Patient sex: M
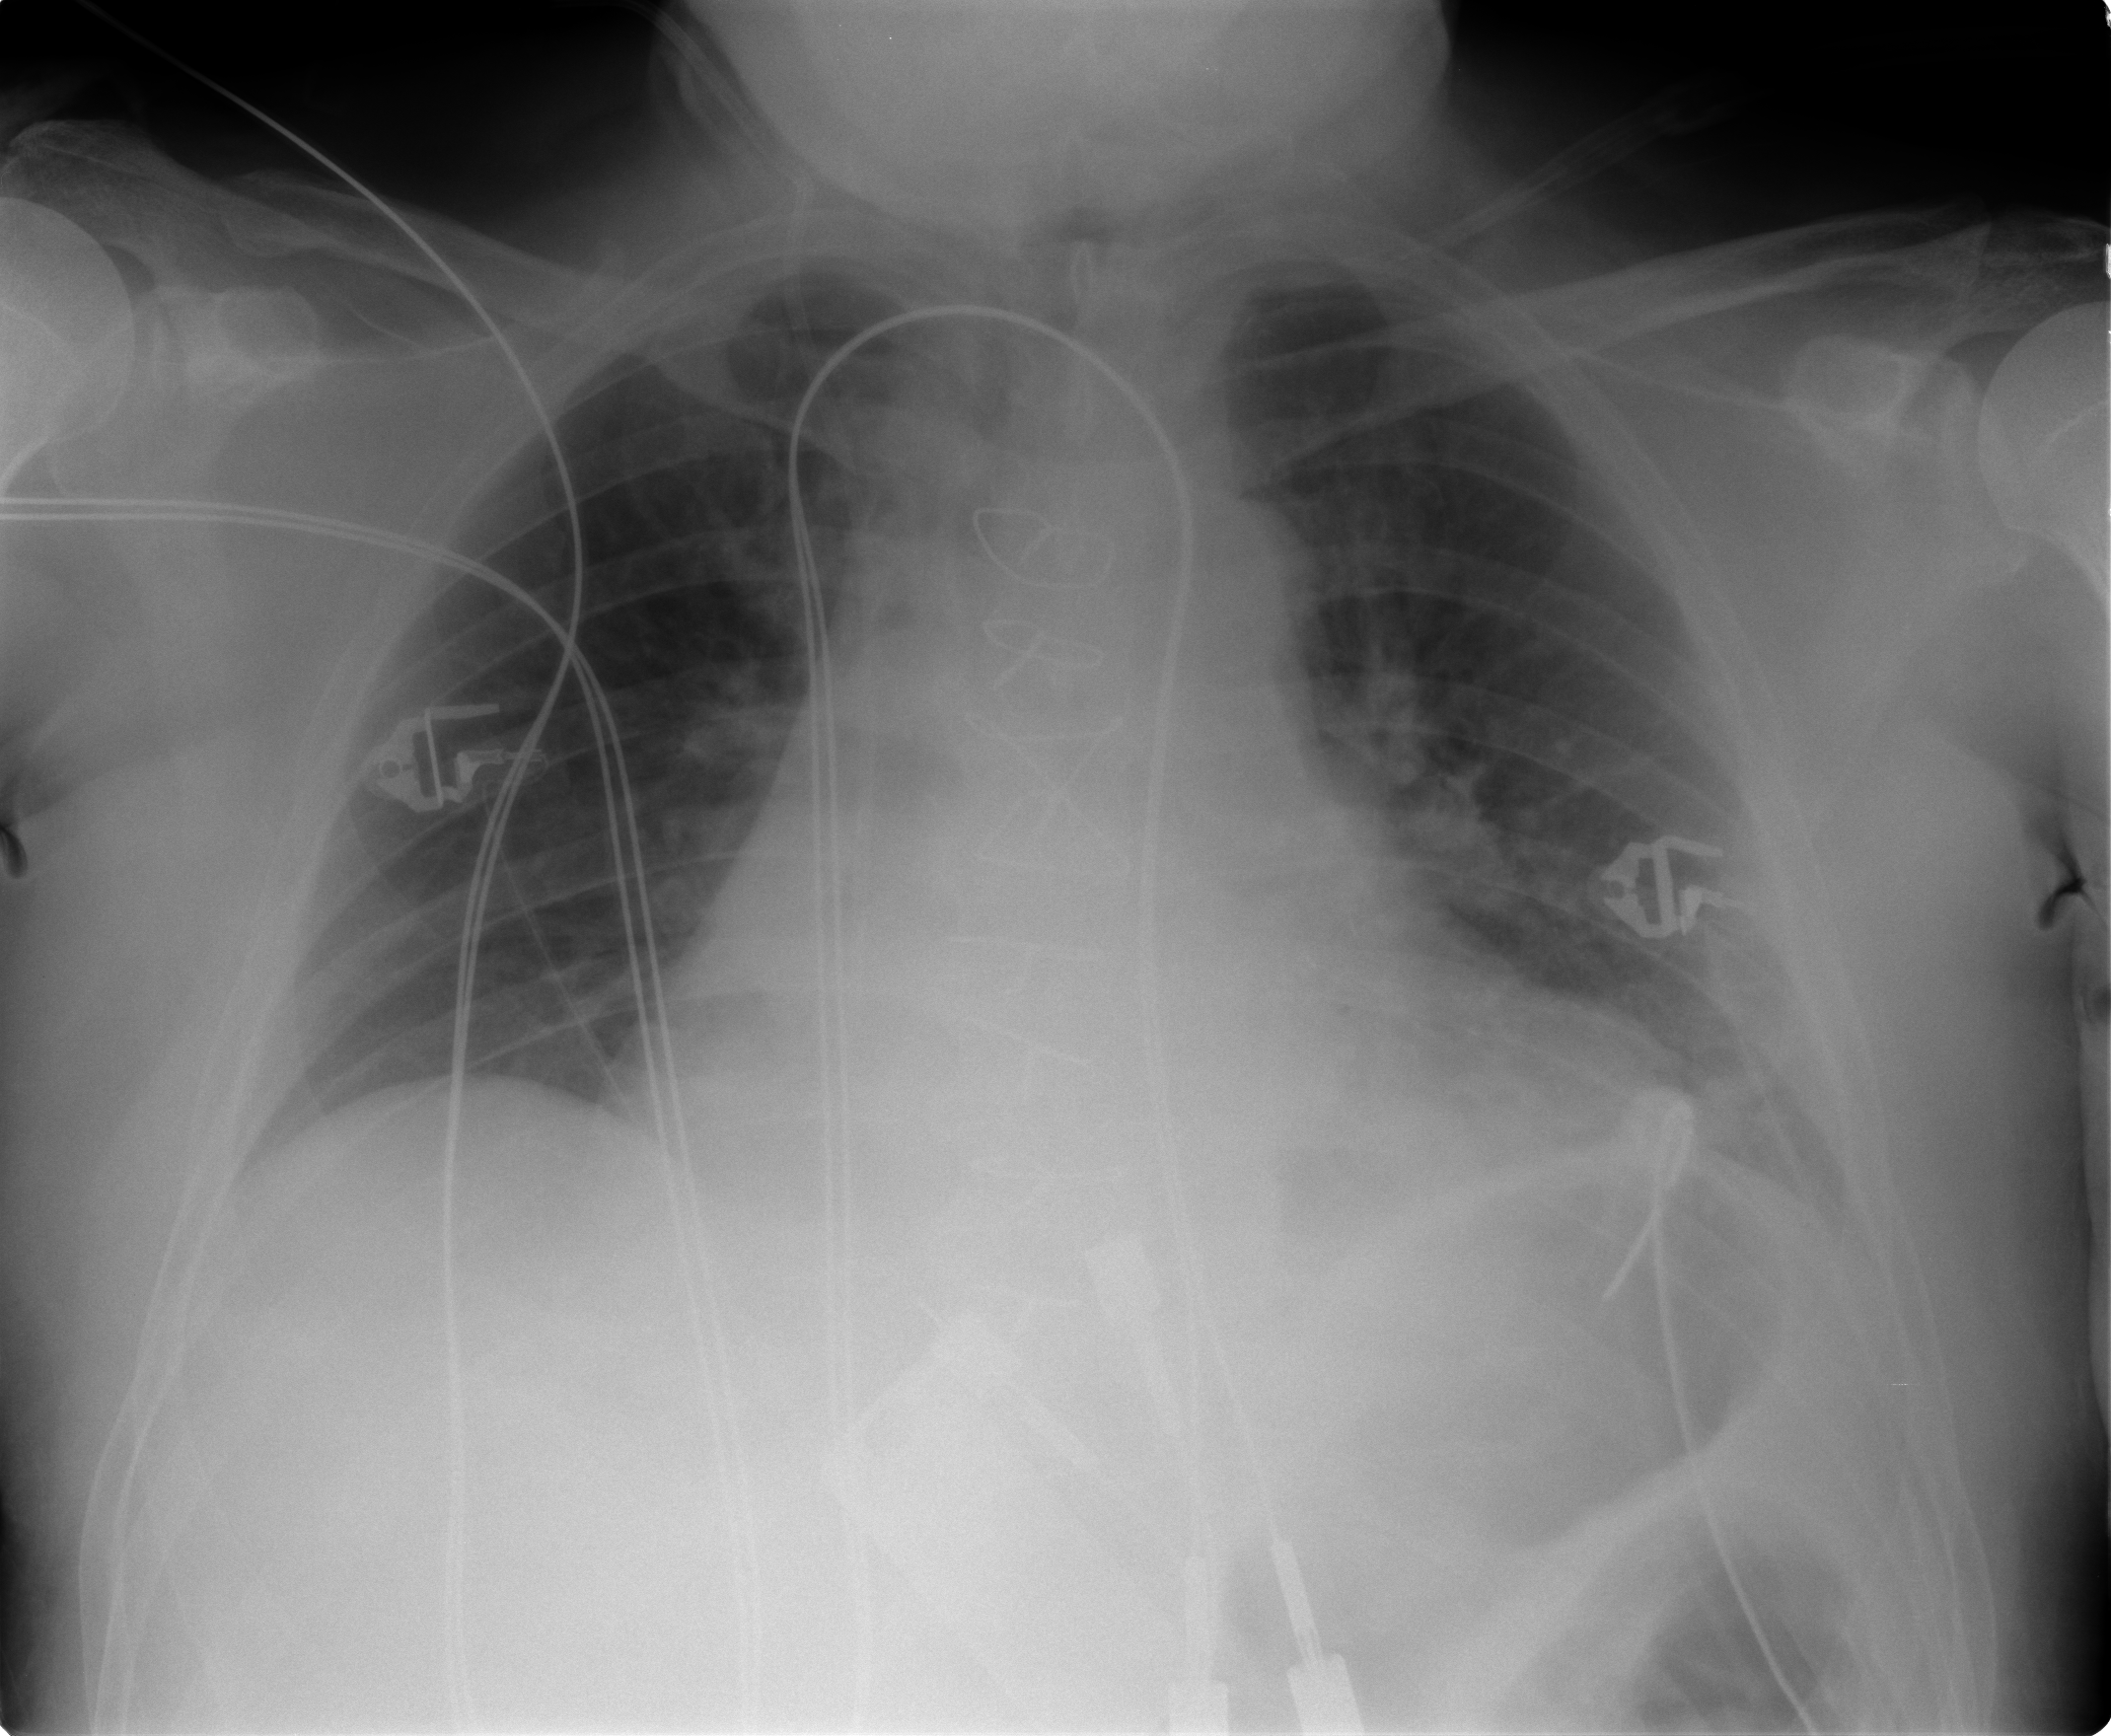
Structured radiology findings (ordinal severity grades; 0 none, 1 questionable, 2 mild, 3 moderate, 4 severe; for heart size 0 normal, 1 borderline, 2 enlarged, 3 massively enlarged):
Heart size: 2
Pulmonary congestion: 1
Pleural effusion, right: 0
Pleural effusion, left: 0
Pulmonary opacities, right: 0
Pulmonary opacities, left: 0
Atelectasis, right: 0
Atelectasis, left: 2